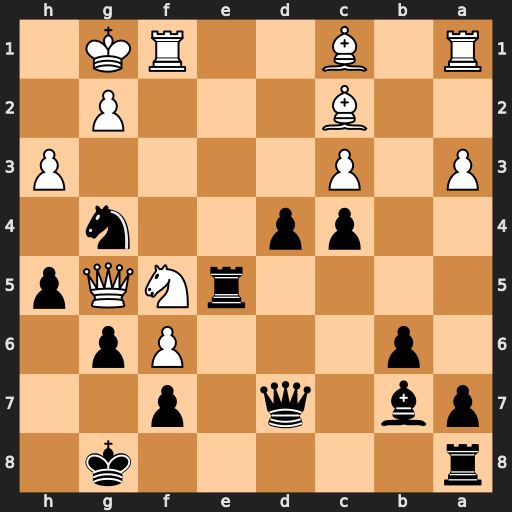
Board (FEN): r5k1/pb1q1p2/1p3Pp1/4rNQp/2pp2n1/P1P4P/2B3P1/R1B2RK1
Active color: b
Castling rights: -
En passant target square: -
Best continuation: Qc6 Be4 Qxe4 Ra2 Rxf5 Rxf5 Qxf5